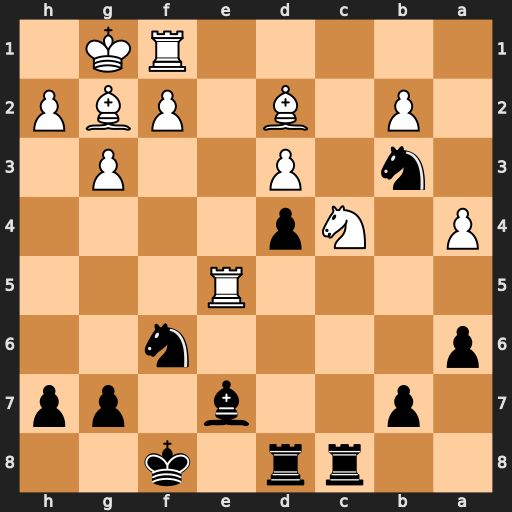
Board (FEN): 2rr1k2/1p2b1pp/p4n2/4R3/P1Np4/1n1P2P1/1P1B1PBP/5RK1
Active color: b
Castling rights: -
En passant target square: -
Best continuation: Rxc4 dxc4 Nxd2